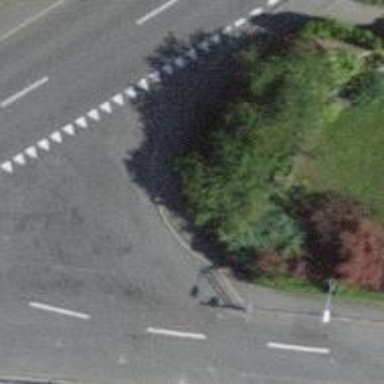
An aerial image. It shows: Kerb barrier.